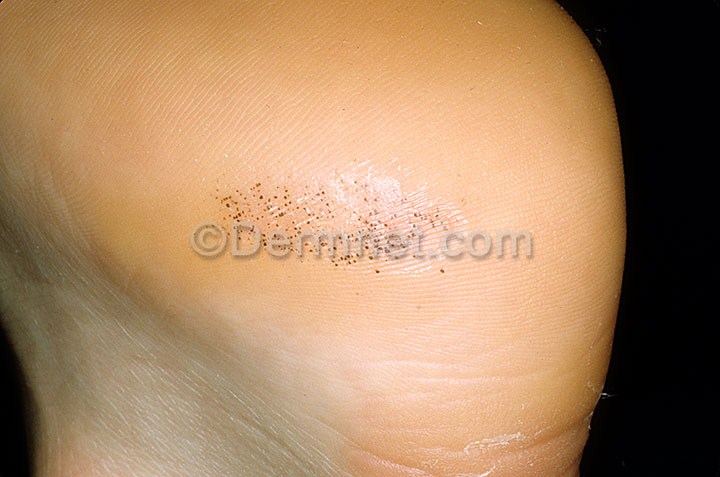
Disease: Warts Molluscum and other Viral Infections